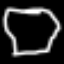
Label: octagon